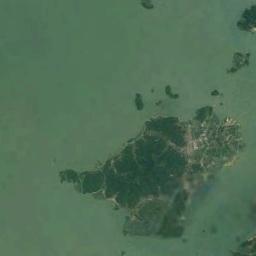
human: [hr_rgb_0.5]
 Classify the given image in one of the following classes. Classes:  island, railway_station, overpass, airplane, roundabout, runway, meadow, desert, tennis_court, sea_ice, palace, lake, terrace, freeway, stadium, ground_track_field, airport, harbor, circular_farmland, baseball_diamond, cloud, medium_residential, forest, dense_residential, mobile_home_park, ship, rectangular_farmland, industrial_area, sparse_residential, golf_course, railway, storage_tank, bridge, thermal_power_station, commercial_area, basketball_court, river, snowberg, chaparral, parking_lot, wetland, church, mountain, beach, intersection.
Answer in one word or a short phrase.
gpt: island